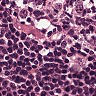
Metastatic tissue present: yes